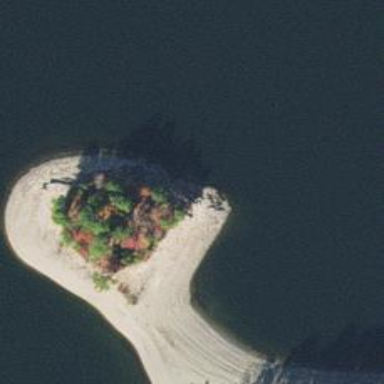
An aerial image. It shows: Islet.